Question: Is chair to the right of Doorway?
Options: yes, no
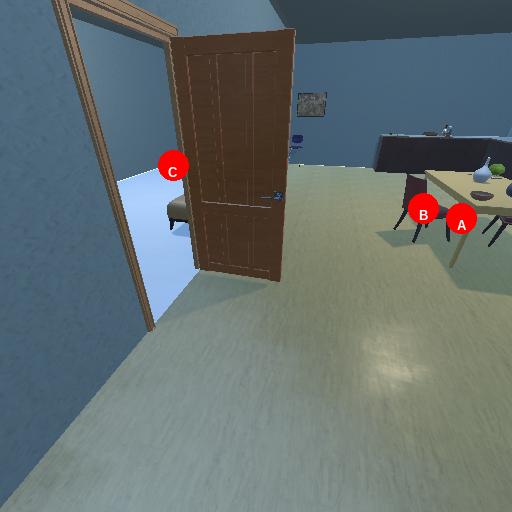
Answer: yes